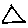
Label: triangle